九年级 · 变换几何
(本小题8.0分)

在平面直角坐标系中, $\triangle A B C$ 的顶点坐标分别为 $A(0,2) 、 B(1,3) 、 C(2,1)$.

(1)以坐标原点 $O$ 为位似中心, 在 $x$ 轴下方, 画出 $\triangle A B C$ 的位似图形 $\triangle A^{\prime} B^{\prime} C^{\prime}$, 使它与 $\triangle A B C$ 的相似比为 $2: 1$;

(2)在(1)的条件下, 写出点 $A 、 C$ 的对应点 $A^{\prime} 、 C^{\prime}$ 的坐标.

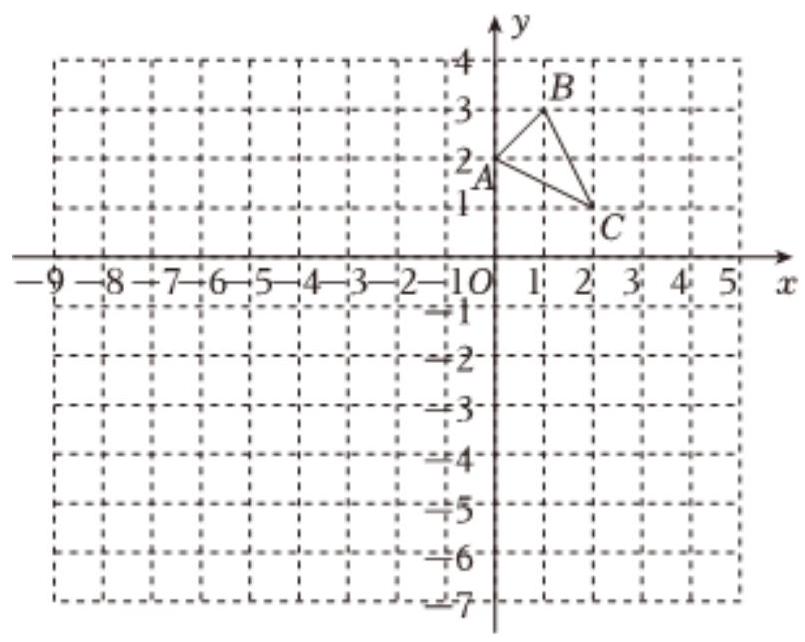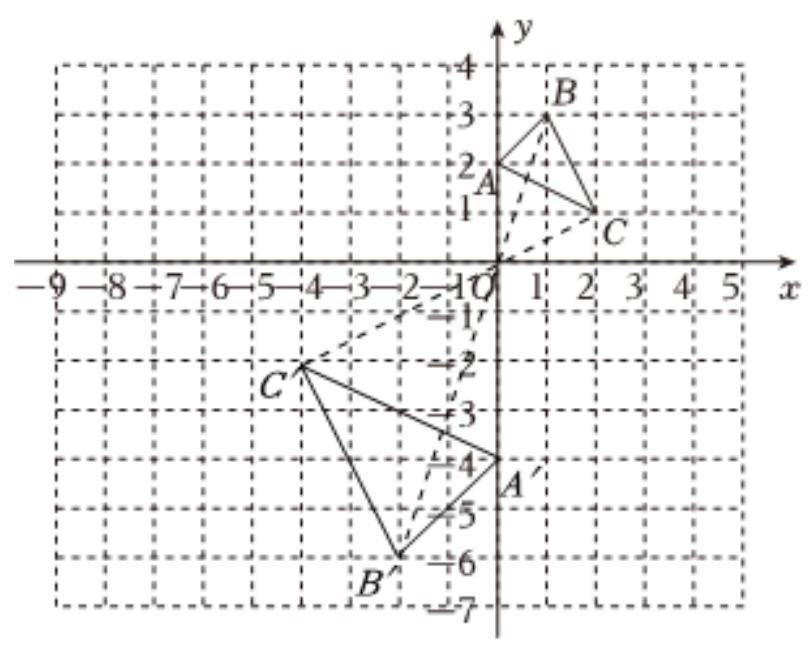
答案: 解: (1)如图, $\triangle A^{\prime} B^{\prime} C^{\prime}$ 为所作;

（2）由(1)可知 $A^{\prime}(0,-4) 、 C^{\prime}(-4,-2)$.

解析: (1)连接 $A O 、 B O 、 C O$ 到点 $A^{\prime} 、 B^{\prime} 、 C^{\prime}$, 使 $O A^{\prime}=2 O A, O B^{\prime}=2 O B, O C^{\prime}=2 O C$, 再首尾顺次连接 $A^{\prime} 、 B^{\prime} 、 C^{\prime}$ 即可得出答案;

(2)直接由(1)中图形作答即可.

本题考查了画位似图形, 熟练掌握位似图形的画法是解题的关键.